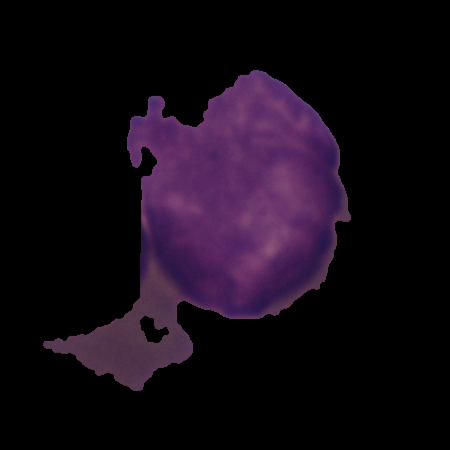
Label: cancer